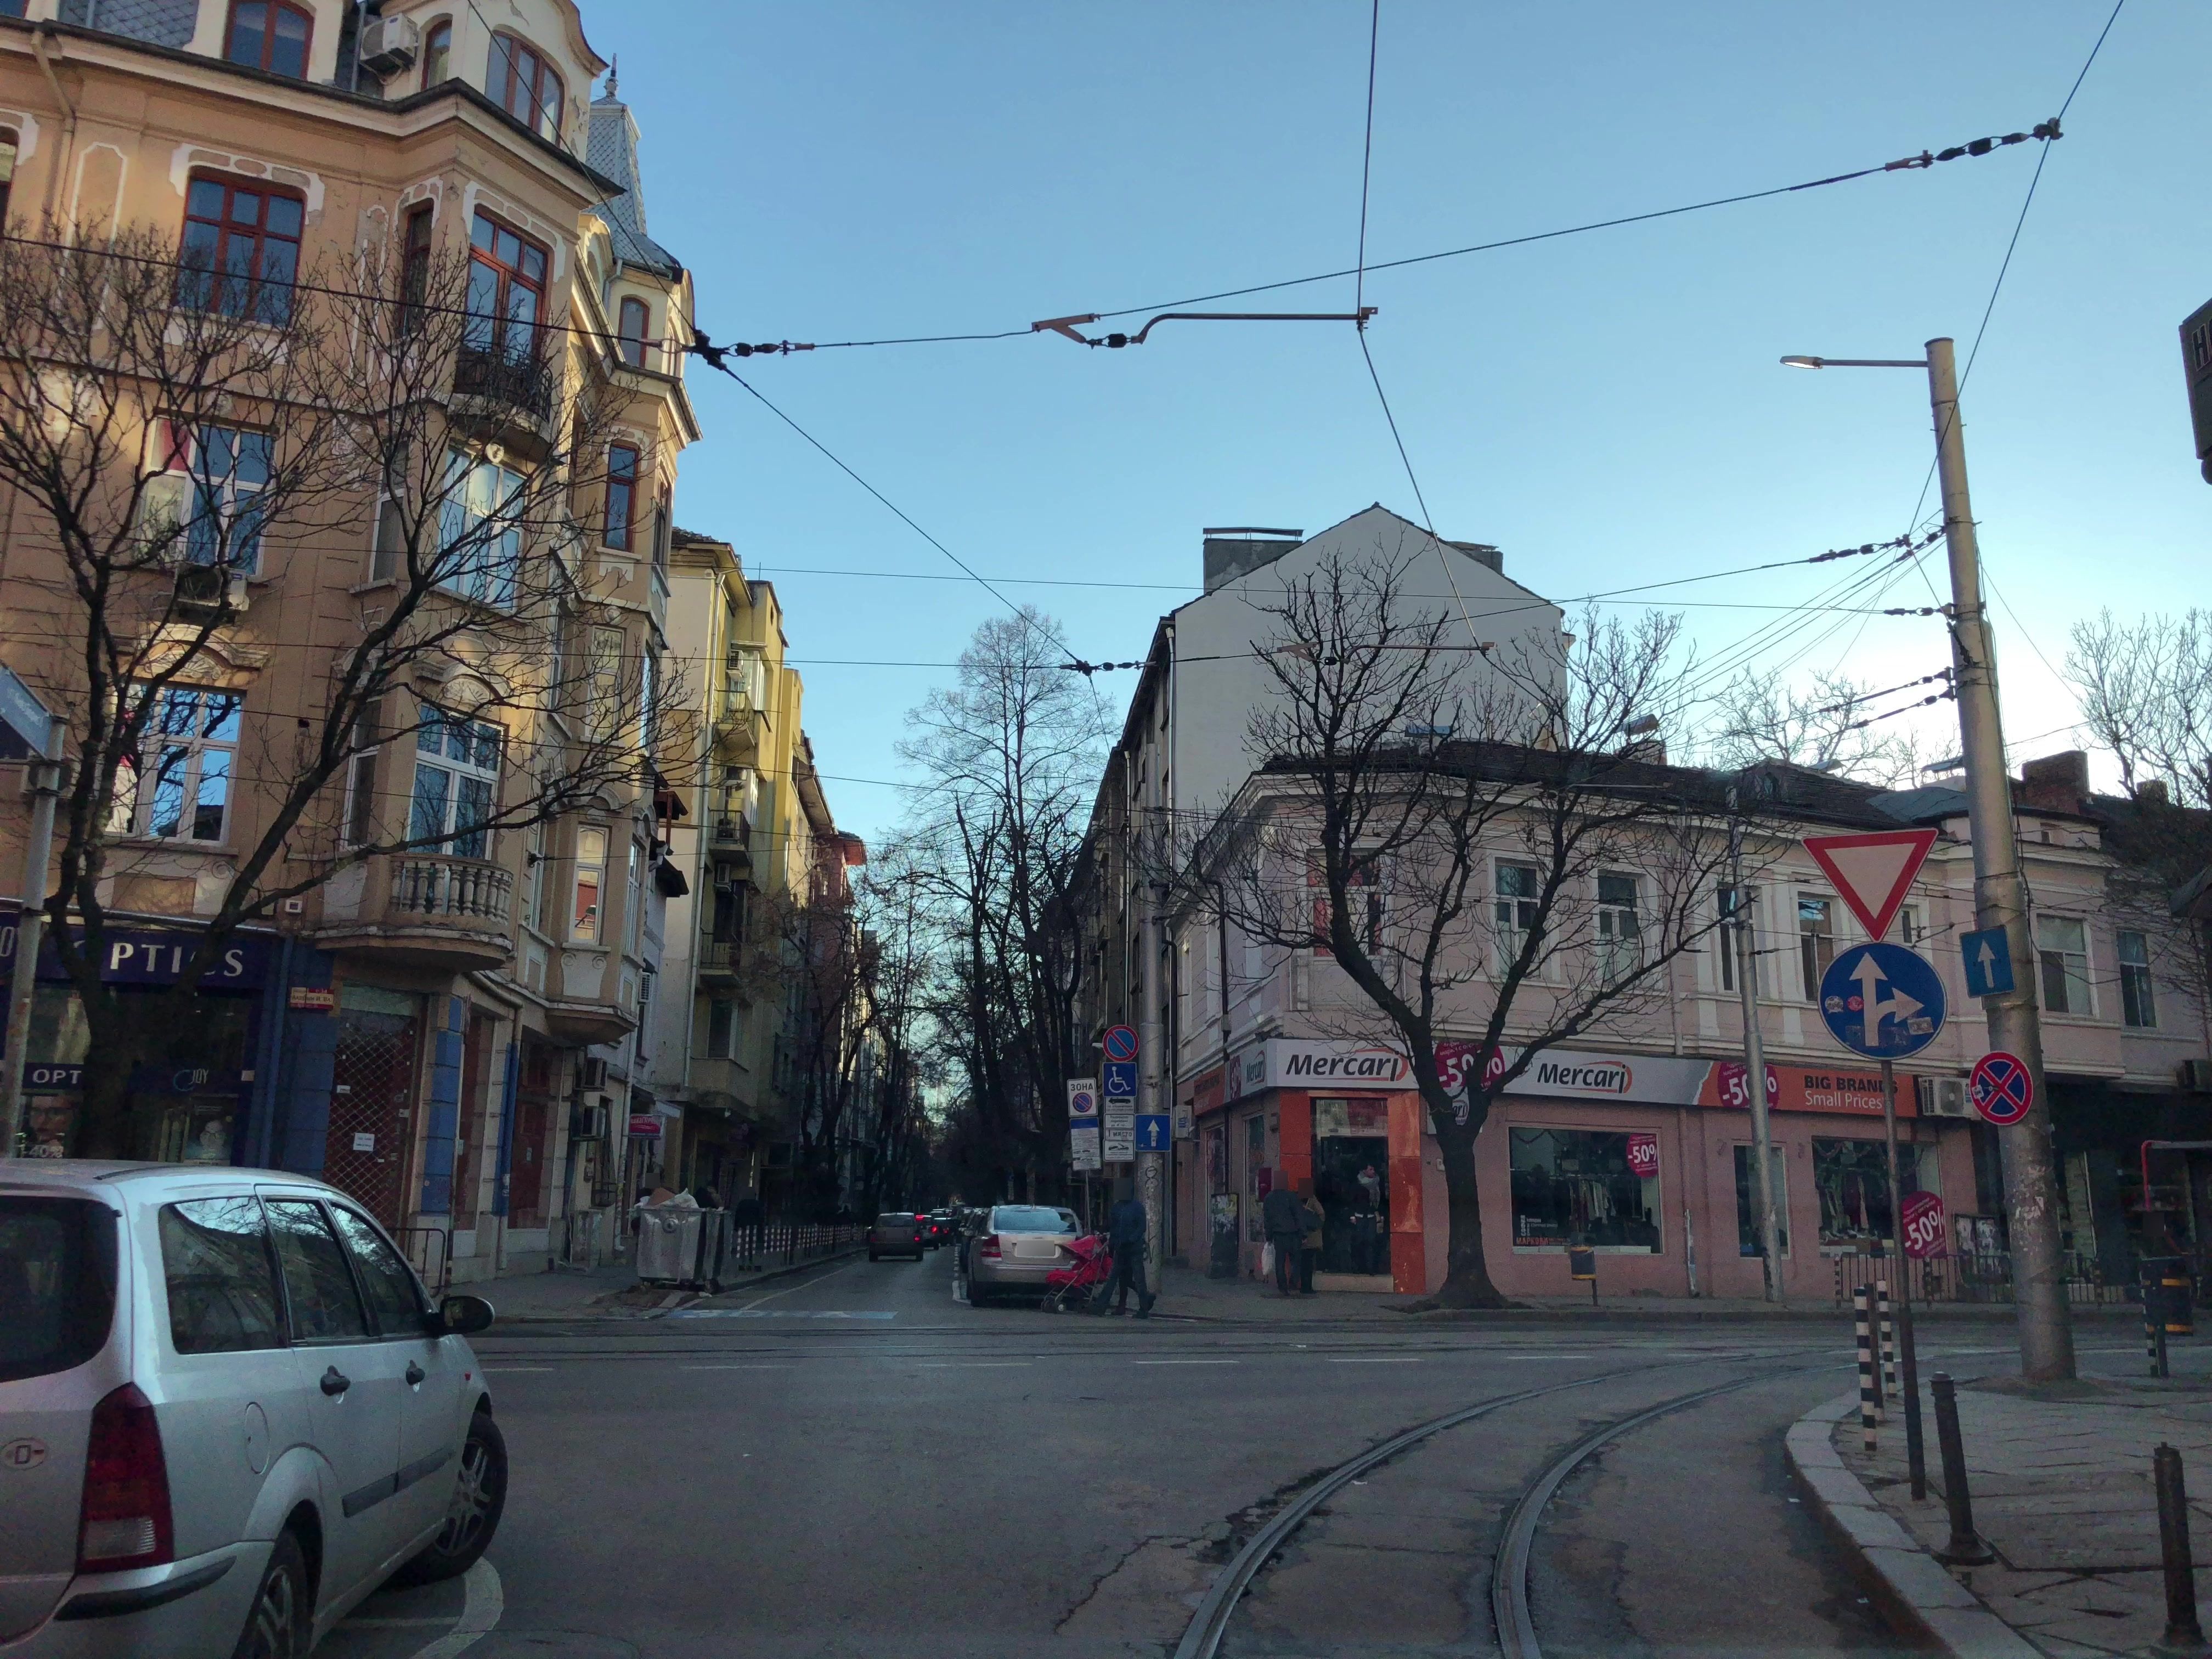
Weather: clear
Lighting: day
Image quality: good
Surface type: railway
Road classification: residential
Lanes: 1
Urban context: urban centre
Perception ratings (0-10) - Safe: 0.84, Lively: 8.56, Beautiful: 3.61, Boring: 4.44, Depressing: 3.44, Wealthy: 7.76